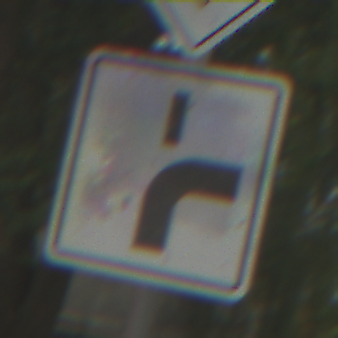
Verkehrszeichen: VerlaufVorfahrtsstrasse8
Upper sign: Vorfahrtsstrasse
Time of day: MorningAfternoon
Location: Outdoor (Suburban)
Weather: PartlyCloudy
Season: NotSpecified
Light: Natural